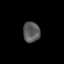
Tissue: skin
Cell type: Epithelial cells
Senescence score: 0.2723
Nuclear area (px): 341
Mean DAPI intensity: 88.516